Field crop: maize
Growth stage: 2
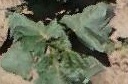
Species: datura